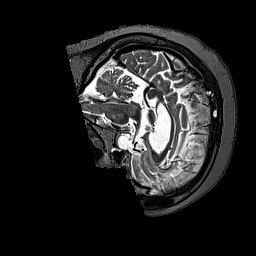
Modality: T2w
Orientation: sagittal
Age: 63
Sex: female
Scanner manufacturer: siemens
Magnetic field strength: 3 T
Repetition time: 3.2 s
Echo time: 0.567 s